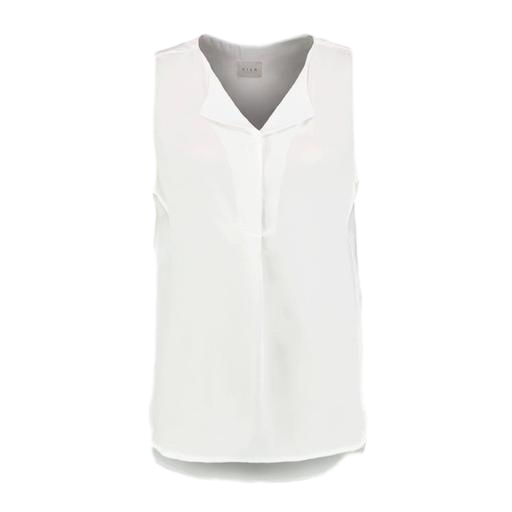
white sleeveless shirt, white sleeveless blouse, white plus size sleeveless shirt, white background